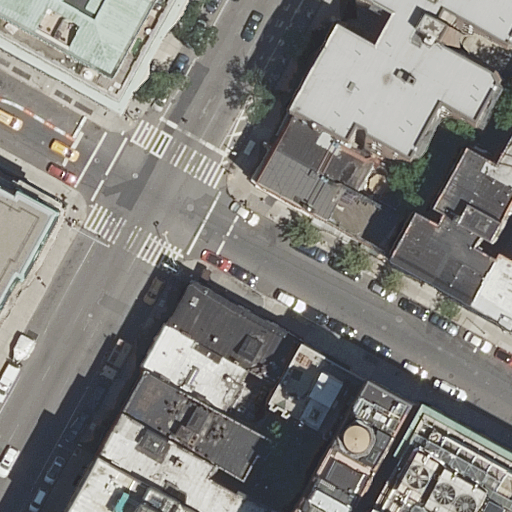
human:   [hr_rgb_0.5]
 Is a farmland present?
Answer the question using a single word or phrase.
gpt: no

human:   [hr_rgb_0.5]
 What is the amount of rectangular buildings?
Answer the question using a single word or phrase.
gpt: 11

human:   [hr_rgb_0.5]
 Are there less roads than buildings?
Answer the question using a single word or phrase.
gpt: yes

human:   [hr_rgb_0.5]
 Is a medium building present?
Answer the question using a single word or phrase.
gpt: yes

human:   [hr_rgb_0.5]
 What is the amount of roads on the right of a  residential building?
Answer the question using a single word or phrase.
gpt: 0

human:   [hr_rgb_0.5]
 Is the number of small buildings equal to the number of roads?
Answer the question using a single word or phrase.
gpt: no

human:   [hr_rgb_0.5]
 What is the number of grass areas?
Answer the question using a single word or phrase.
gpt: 0

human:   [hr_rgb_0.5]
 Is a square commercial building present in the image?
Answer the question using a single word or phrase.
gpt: no

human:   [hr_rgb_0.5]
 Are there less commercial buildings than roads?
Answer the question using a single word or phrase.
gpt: yes

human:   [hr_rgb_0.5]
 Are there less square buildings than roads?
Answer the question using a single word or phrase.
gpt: yes

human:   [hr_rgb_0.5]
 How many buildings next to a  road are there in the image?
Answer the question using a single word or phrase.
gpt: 16

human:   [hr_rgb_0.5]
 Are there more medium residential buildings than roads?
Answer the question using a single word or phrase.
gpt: yes

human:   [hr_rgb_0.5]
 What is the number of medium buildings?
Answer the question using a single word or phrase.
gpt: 12

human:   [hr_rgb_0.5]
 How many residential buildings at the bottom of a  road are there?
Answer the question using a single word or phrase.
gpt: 10

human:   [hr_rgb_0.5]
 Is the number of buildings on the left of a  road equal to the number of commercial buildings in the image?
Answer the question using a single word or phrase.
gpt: no

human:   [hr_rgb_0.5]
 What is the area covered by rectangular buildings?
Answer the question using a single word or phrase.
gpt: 2314m2

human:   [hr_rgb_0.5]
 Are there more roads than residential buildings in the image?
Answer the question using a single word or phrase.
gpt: no

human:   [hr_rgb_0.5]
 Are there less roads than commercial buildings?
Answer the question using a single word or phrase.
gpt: no

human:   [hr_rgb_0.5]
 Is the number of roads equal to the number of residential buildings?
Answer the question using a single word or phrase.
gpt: no

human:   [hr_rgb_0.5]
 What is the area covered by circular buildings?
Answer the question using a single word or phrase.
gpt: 0m2

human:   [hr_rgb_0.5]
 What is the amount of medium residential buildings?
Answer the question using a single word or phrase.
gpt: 12

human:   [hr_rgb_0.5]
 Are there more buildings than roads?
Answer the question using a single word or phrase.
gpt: yes

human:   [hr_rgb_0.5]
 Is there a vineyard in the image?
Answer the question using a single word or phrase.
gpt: no

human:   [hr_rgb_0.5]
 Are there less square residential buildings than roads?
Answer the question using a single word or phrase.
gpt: yes

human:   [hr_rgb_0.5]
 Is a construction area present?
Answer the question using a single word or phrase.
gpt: no

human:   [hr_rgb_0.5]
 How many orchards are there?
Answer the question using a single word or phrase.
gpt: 0

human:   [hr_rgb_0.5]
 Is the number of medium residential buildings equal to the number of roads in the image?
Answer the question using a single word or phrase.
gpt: no

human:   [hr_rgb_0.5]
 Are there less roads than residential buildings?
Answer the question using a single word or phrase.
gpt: yes

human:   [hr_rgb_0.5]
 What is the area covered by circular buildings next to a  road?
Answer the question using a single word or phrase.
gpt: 0m2

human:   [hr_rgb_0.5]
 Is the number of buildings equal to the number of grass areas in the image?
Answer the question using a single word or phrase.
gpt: no

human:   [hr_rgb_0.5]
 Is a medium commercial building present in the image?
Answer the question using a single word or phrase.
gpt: no

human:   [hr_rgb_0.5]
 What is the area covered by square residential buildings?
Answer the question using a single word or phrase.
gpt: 0m2

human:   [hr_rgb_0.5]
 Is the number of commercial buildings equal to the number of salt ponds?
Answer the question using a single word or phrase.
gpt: yes

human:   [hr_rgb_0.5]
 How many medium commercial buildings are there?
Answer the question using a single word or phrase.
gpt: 0

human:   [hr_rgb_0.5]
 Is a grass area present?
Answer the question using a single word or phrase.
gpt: no

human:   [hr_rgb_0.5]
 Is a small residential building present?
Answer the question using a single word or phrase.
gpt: yes